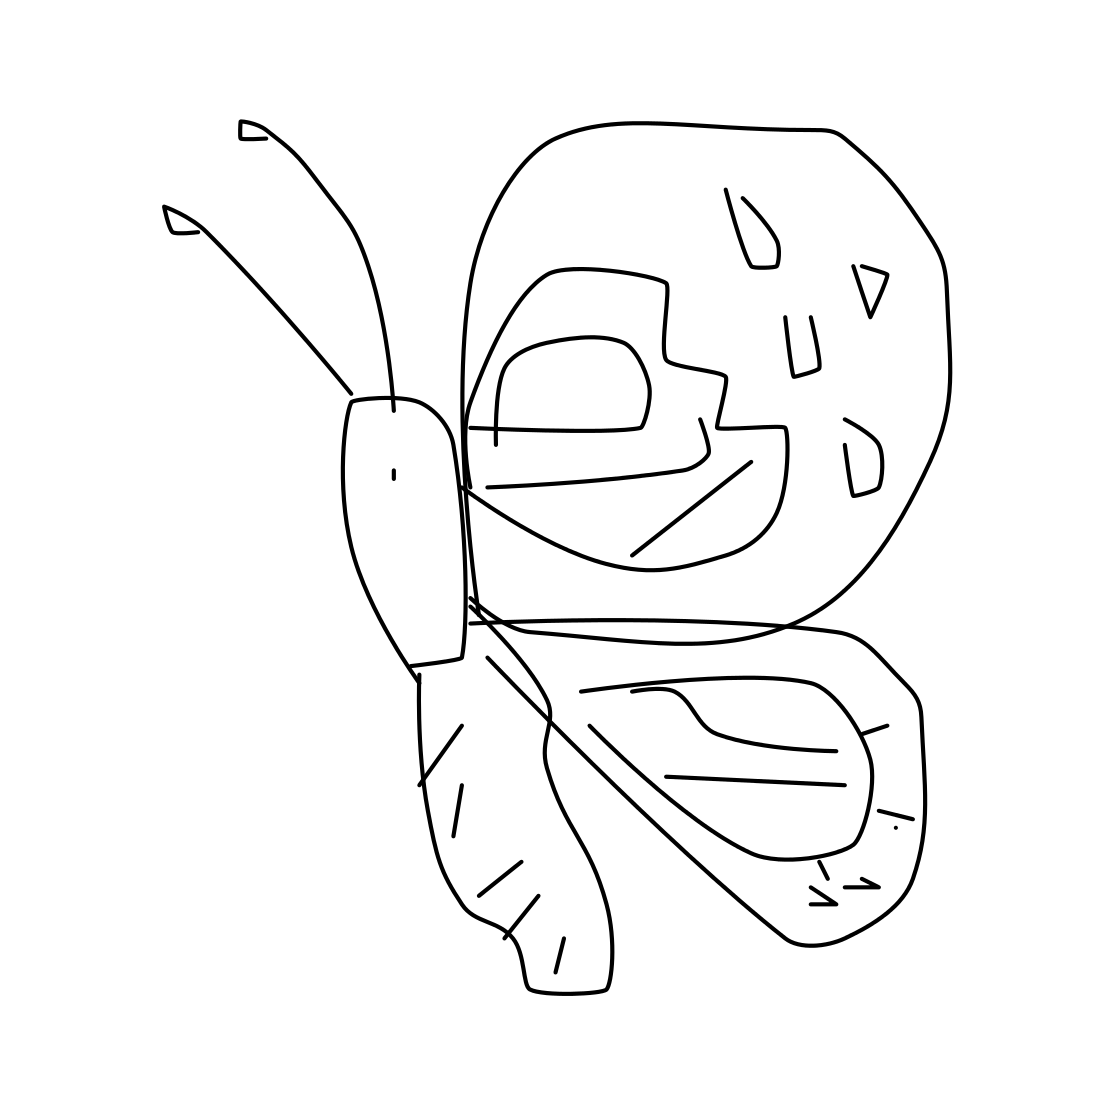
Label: butterfly